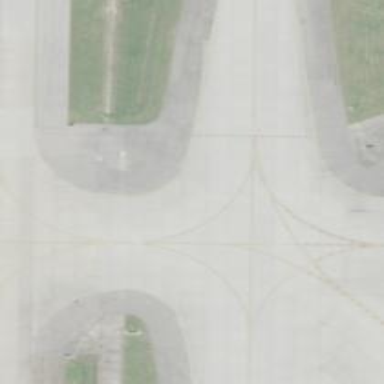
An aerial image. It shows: View of taxiway at the airport.